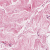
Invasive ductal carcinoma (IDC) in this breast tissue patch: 0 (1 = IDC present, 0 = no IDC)